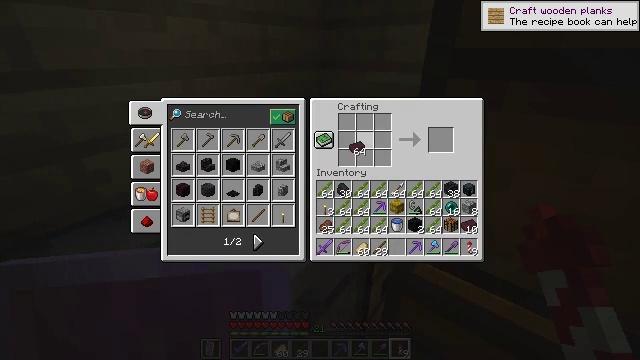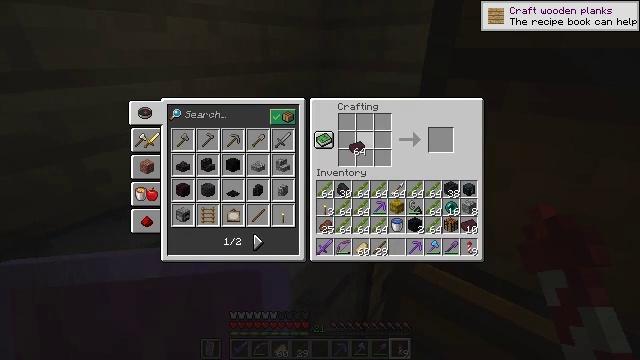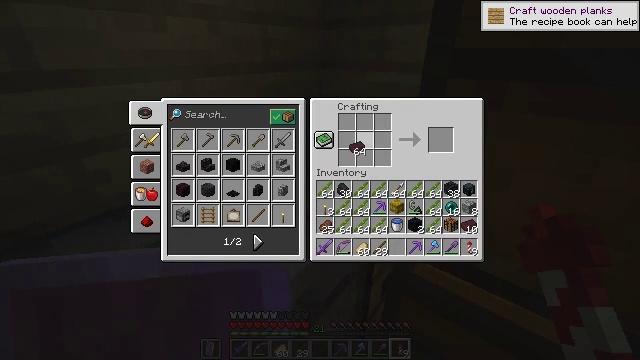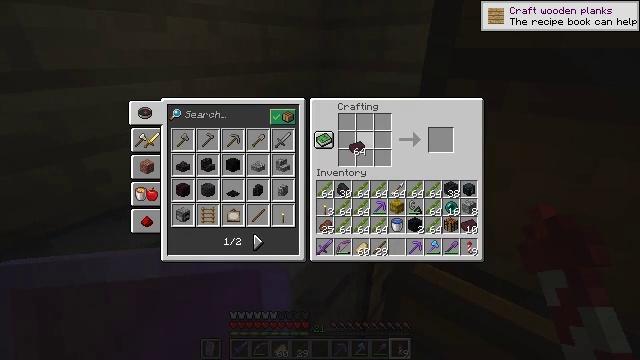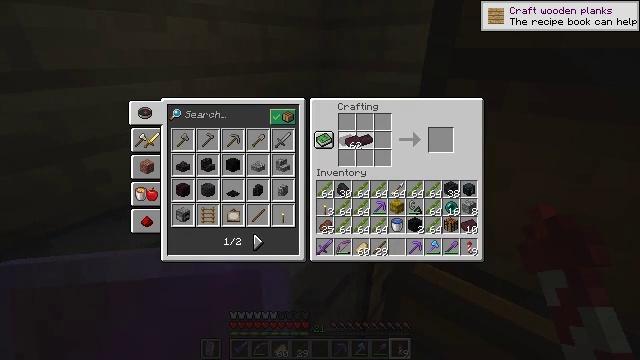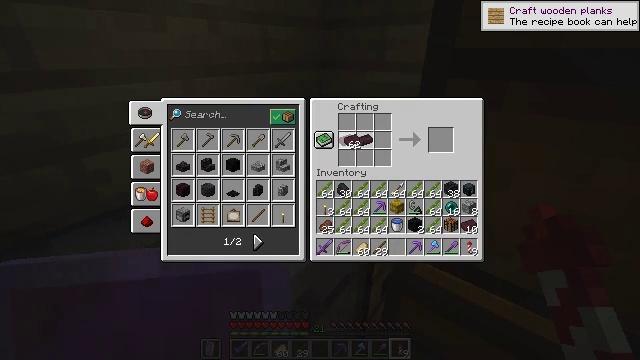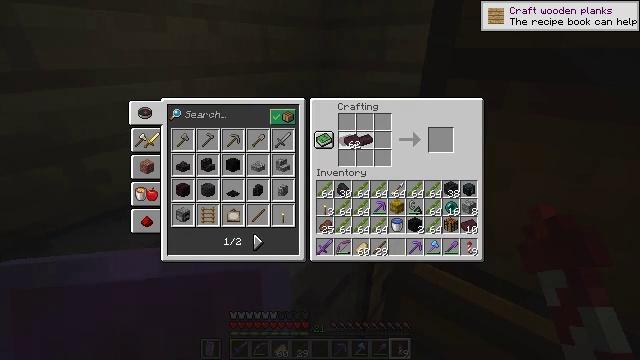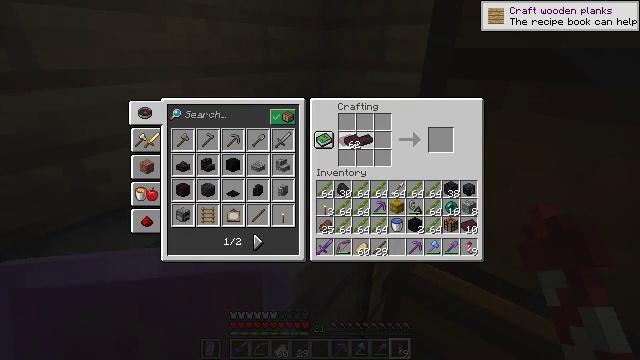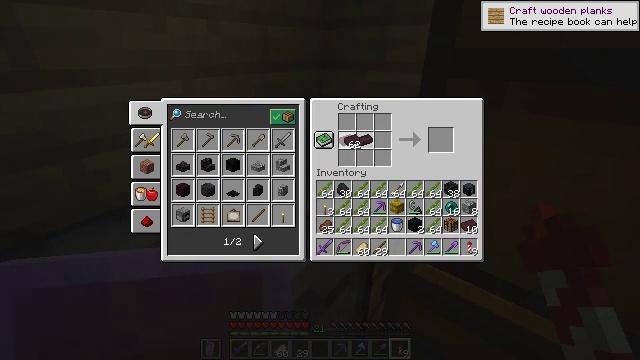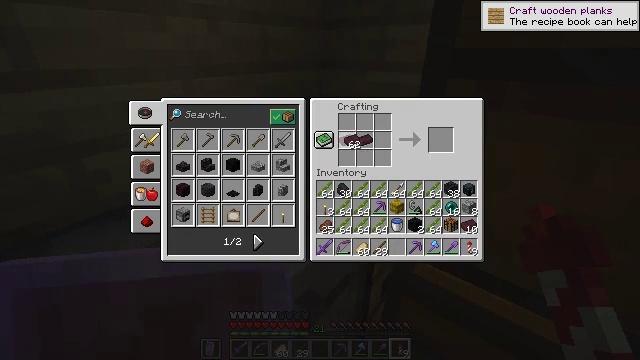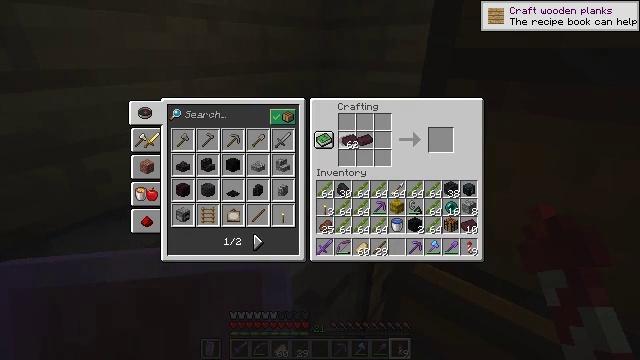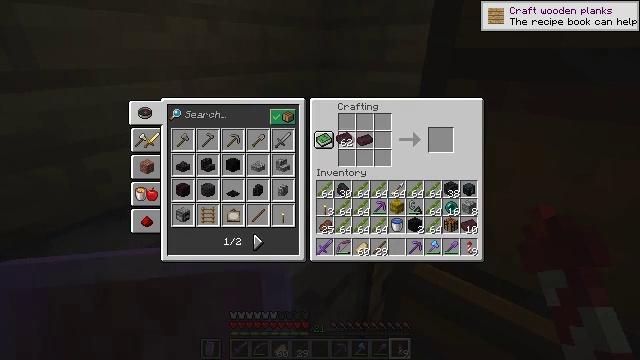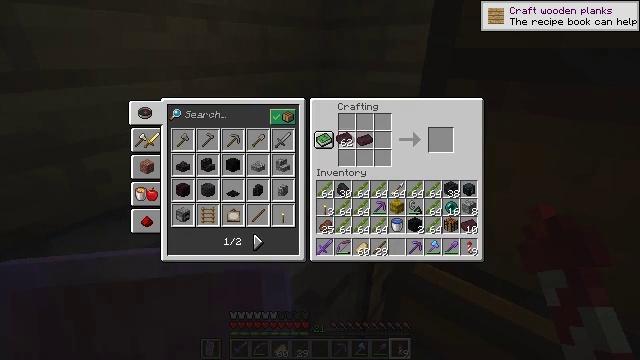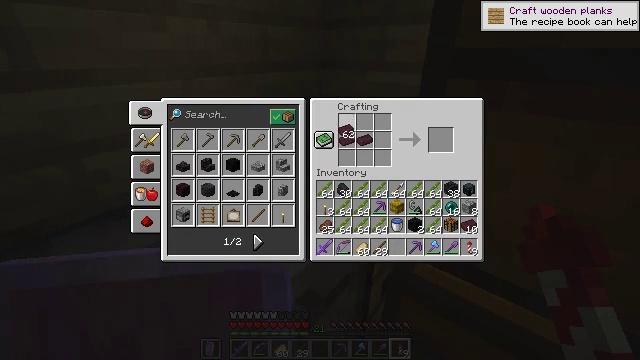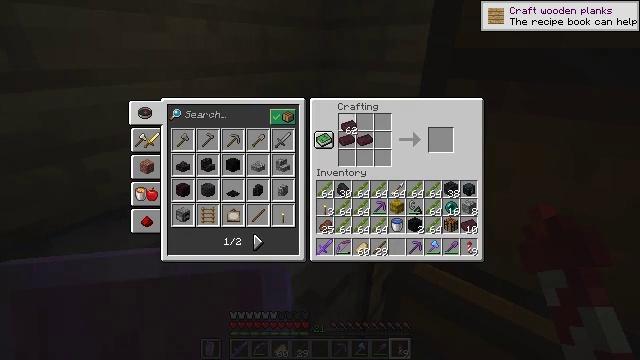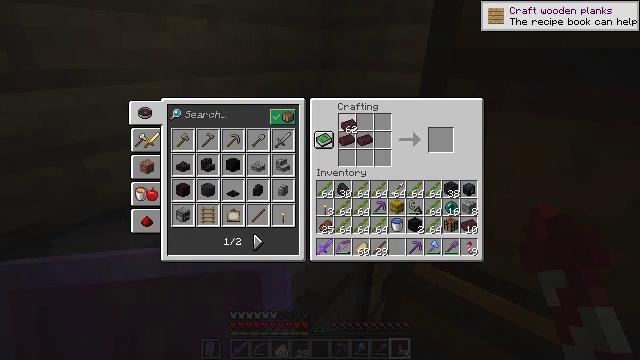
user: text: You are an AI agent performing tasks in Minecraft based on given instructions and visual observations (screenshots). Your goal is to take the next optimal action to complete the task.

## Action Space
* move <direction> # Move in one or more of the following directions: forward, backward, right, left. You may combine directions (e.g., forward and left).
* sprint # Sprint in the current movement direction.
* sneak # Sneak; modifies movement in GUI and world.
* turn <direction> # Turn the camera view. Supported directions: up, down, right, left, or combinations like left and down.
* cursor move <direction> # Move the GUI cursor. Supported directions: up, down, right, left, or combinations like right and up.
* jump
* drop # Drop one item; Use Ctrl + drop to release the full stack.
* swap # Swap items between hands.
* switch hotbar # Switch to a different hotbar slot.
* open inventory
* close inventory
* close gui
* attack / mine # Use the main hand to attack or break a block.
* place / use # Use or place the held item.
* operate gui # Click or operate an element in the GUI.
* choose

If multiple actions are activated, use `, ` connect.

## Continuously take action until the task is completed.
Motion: motion action
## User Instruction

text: Open the furnace and craft nether bricks with netherrack.
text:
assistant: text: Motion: use / place
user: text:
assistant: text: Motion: use / place
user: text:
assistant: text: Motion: use / place
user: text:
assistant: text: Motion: use / place
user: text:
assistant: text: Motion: use / place
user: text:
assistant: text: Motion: use / place
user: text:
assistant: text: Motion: use / place
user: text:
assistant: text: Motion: use / place
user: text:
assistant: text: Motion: no_op
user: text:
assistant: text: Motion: no_op
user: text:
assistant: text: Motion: no_op
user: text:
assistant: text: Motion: no_op
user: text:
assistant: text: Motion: turn up
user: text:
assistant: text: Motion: no_op
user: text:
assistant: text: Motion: no_op
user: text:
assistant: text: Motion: no_op
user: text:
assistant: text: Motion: no_op
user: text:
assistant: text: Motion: no_op
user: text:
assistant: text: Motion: no_op
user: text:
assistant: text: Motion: use / place
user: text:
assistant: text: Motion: use / place
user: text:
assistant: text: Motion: turn right, use / place
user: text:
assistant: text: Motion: turn right
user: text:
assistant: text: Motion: no_op
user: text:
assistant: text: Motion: no_op
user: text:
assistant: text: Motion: no_op
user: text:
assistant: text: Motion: no_op
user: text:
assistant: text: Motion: no_op
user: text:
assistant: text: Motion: no_op
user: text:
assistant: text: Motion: no_op